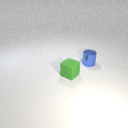
small green rubber cube in front of small blue metal cylinder